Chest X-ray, AP view. Patient: 51 years old, sex F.
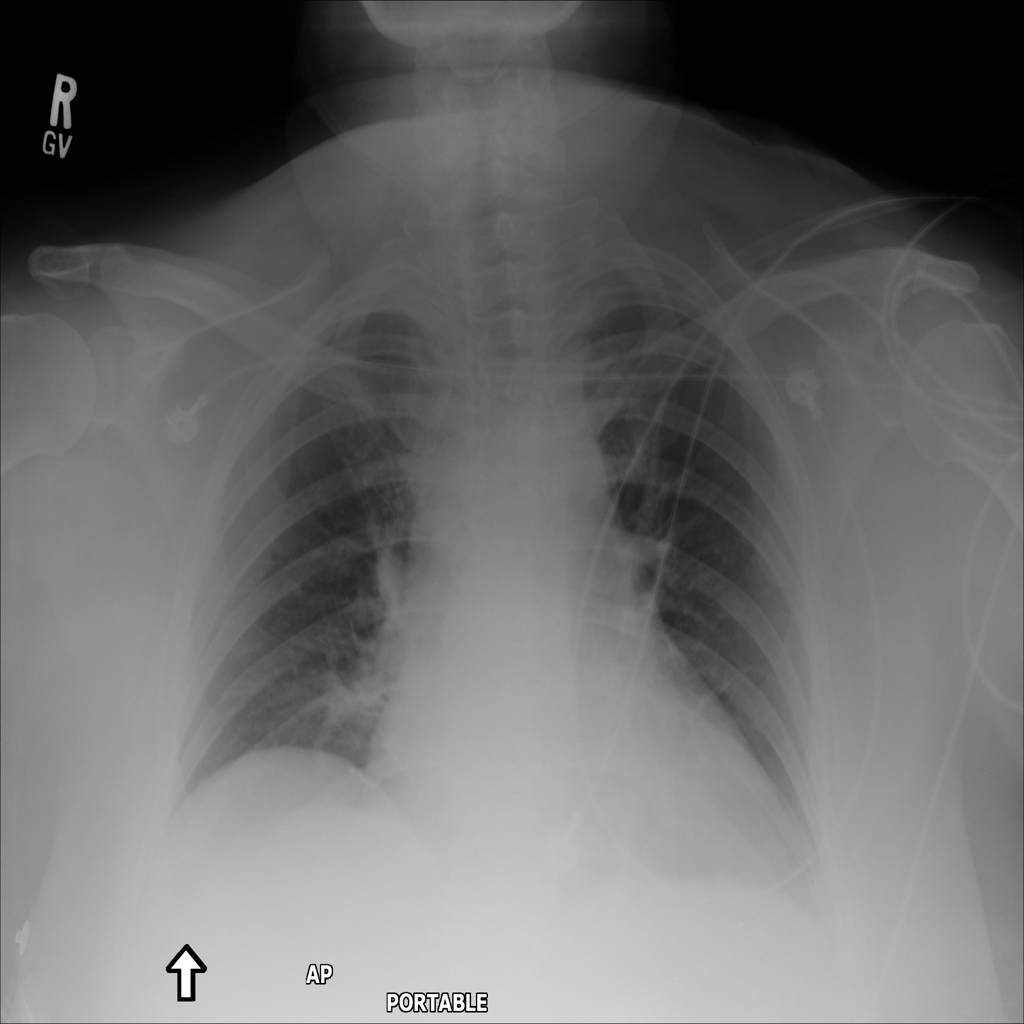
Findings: No Finding